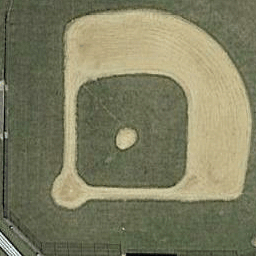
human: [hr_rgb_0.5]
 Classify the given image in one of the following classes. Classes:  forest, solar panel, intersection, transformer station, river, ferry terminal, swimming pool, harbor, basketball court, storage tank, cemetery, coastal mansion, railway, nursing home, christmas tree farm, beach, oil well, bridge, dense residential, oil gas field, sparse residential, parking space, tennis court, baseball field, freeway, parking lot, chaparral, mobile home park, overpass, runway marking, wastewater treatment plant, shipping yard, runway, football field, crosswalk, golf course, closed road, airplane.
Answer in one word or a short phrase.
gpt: baseball field